Question: I'm looking for an "Erase to the Left" font/character for use with Windows Phone 7 Project. Below is an image of what I'm looking for. Does anyone know if there is a way to use this Character in a WP7 project as a font? I'm looking to avoiding using it as a graphic but I cant find the character in the list of available fonts. I'm just hoping I'm missing something. I'm looking to use it on a button. It's the same one Microsoft uses in its Calculator app.
Thanks

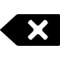
Answer: There's an icon to match this (if you use the reflected horizontal ones) in the awesome Windows Phone Icons set by @Templarian: <URL>
<URL>